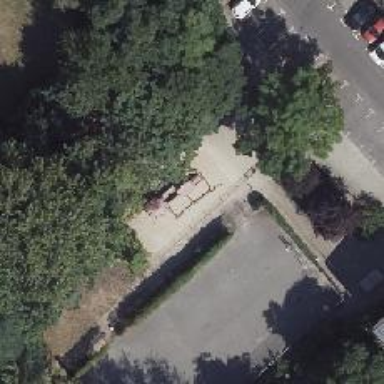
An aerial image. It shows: Playground featuring swings.